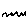
Label: zigzag